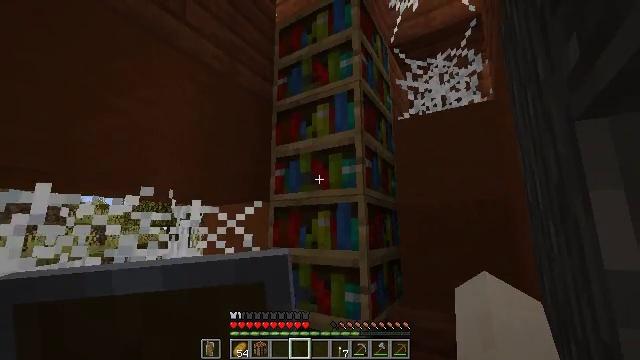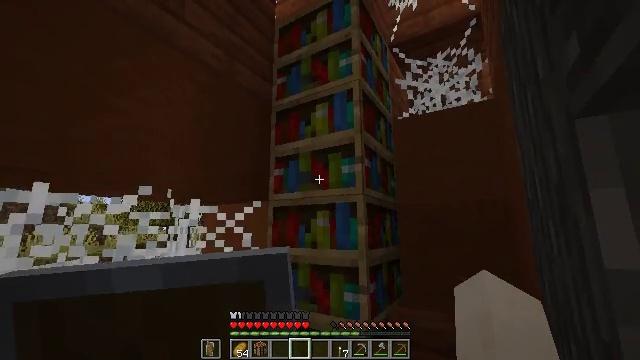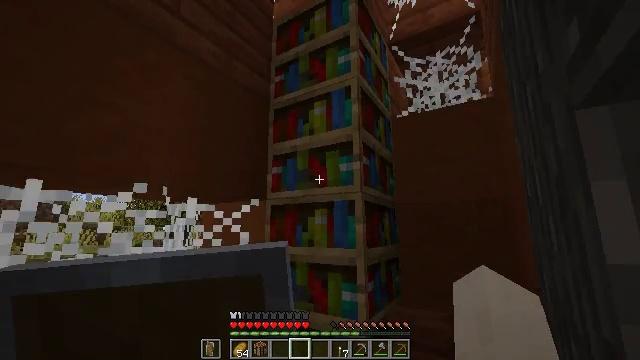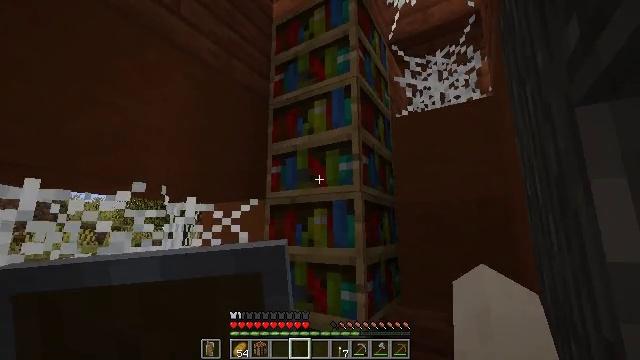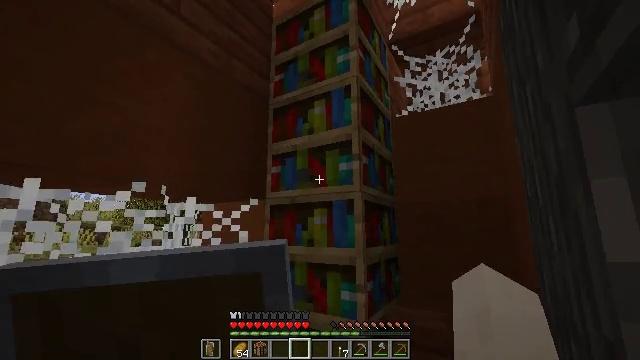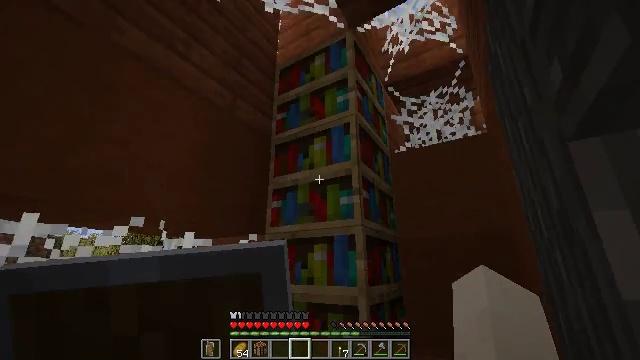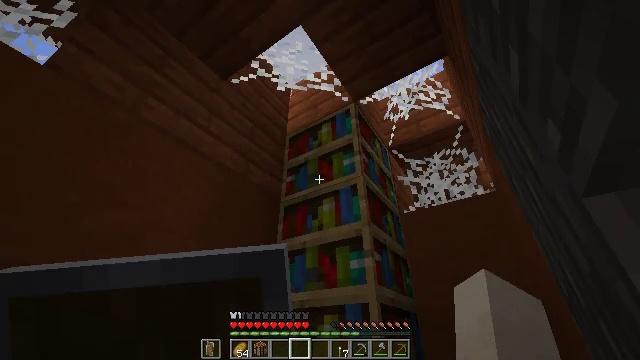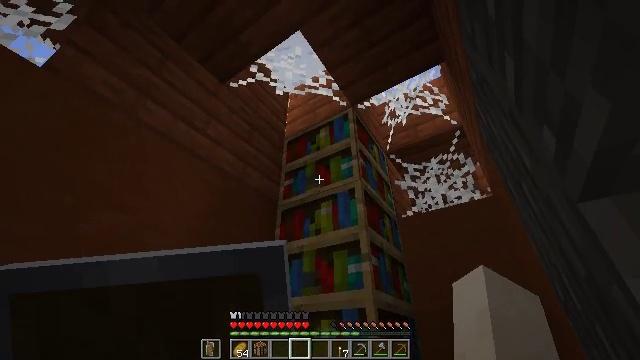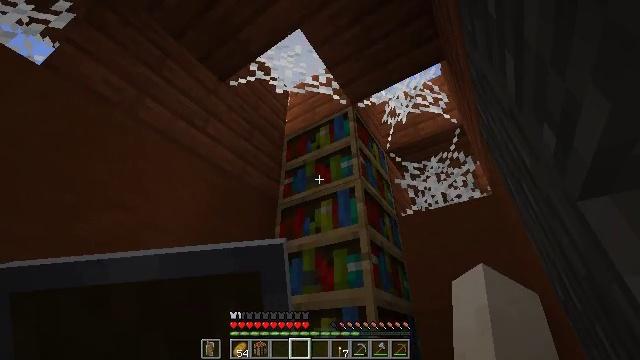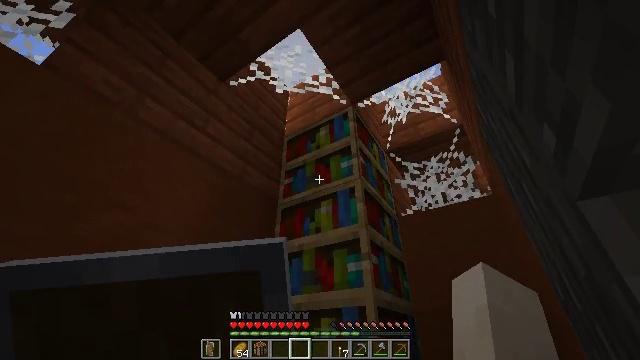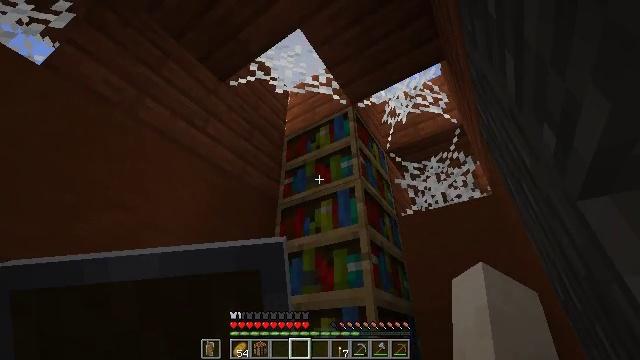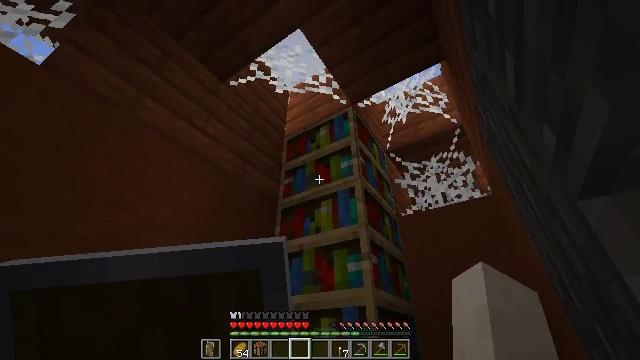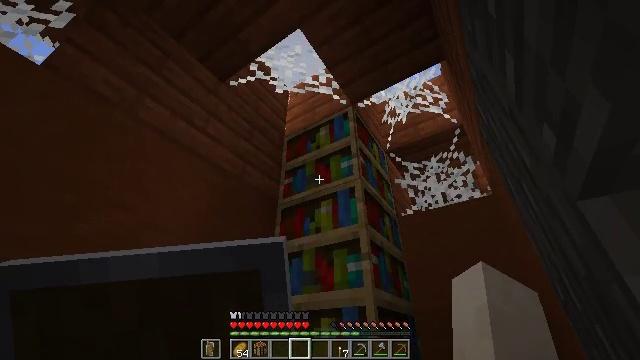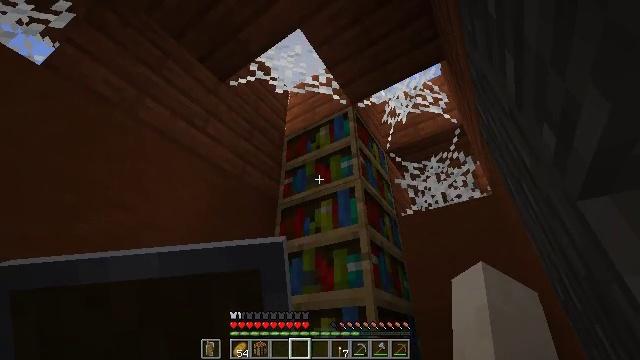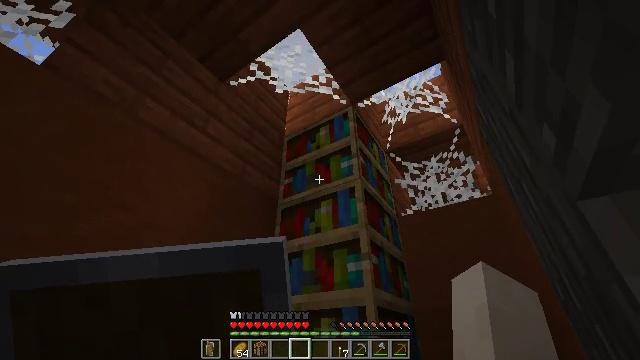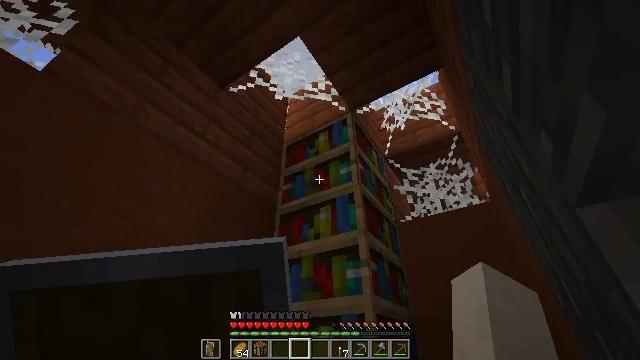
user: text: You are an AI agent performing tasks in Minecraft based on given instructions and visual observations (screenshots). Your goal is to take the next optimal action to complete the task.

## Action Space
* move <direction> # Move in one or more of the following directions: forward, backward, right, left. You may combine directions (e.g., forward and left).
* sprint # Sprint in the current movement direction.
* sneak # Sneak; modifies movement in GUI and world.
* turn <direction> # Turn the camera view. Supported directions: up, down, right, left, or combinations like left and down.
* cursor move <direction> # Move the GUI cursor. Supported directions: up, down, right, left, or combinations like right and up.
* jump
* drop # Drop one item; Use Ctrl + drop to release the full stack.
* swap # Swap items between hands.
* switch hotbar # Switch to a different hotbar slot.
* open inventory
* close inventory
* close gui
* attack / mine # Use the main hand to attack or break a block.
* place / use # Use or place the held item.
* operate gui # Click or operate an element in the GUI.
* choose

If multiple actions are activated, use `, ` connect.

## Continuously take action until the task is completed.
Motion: motion action
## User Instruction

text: Reclaim bookshelf materials.
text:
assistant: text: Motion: no_op
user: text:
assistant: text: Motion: no_op
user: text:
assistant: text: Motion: no_op
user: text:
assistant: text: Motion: no_op
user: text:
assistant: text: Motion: turn up
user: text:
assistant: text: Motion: turn left and up
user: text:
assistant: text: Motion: no_op
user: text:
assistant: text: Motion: no_op
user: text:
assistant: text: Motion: no_op
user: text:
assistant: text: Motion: no_op
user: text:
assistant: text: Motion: no_op
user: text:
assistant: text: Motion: no_op
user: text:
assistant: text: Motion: no_op
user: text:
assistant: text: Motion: no_op
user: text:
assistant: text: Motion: turn up
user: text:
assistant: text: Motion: no_op
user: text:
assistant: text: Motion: no_op
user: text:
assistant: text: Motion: turn right and down
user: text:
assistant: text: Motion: turn right and down
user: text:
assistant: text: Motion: no_op
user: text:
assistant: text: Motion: no_op
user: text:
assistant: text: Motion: turn right and down
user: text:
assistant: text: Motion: turn right and down
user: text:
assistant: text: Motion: no_op
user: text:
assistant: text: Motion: turn down
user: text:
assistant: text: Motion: turn left and down
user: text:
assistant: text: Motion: turn down
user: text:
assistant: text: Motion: no_op
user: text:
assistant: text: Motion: no_op
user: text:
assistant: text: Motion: no_op